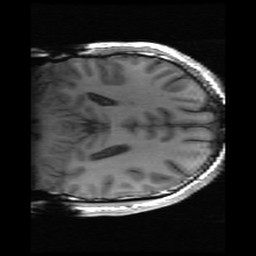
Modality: inplaneT1
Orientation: coronal